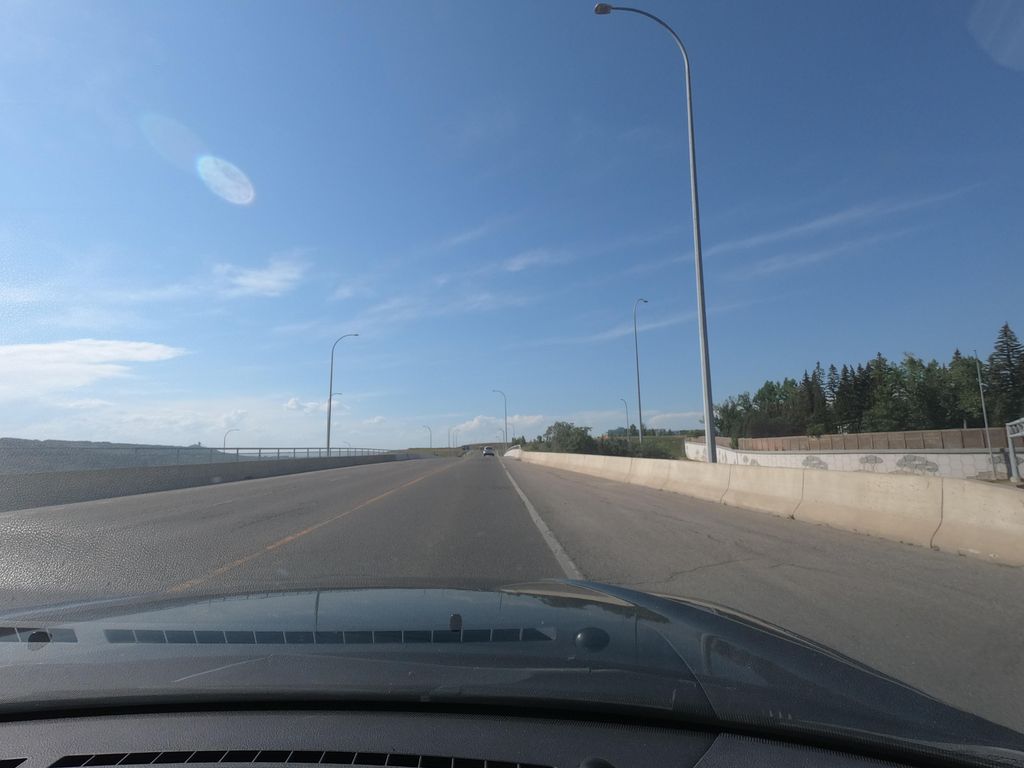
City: calgary